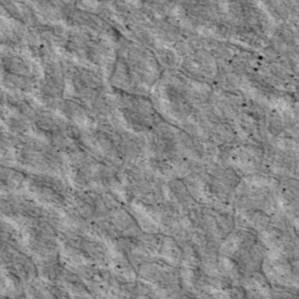
Label: non_frost